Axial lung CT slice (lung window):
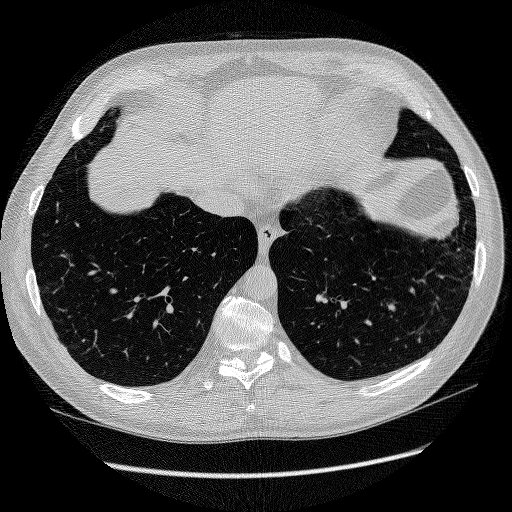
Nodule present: no